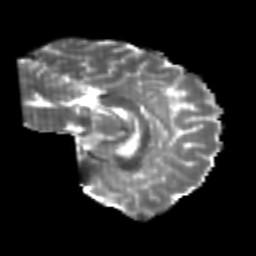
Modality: T2w
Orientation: sagittal
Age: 25
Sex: male
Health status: healthy
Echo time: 0.074 s